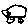
Label: car